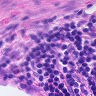
Metastatic tissue present: no